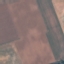
Label: AnnualCrop